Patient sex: F
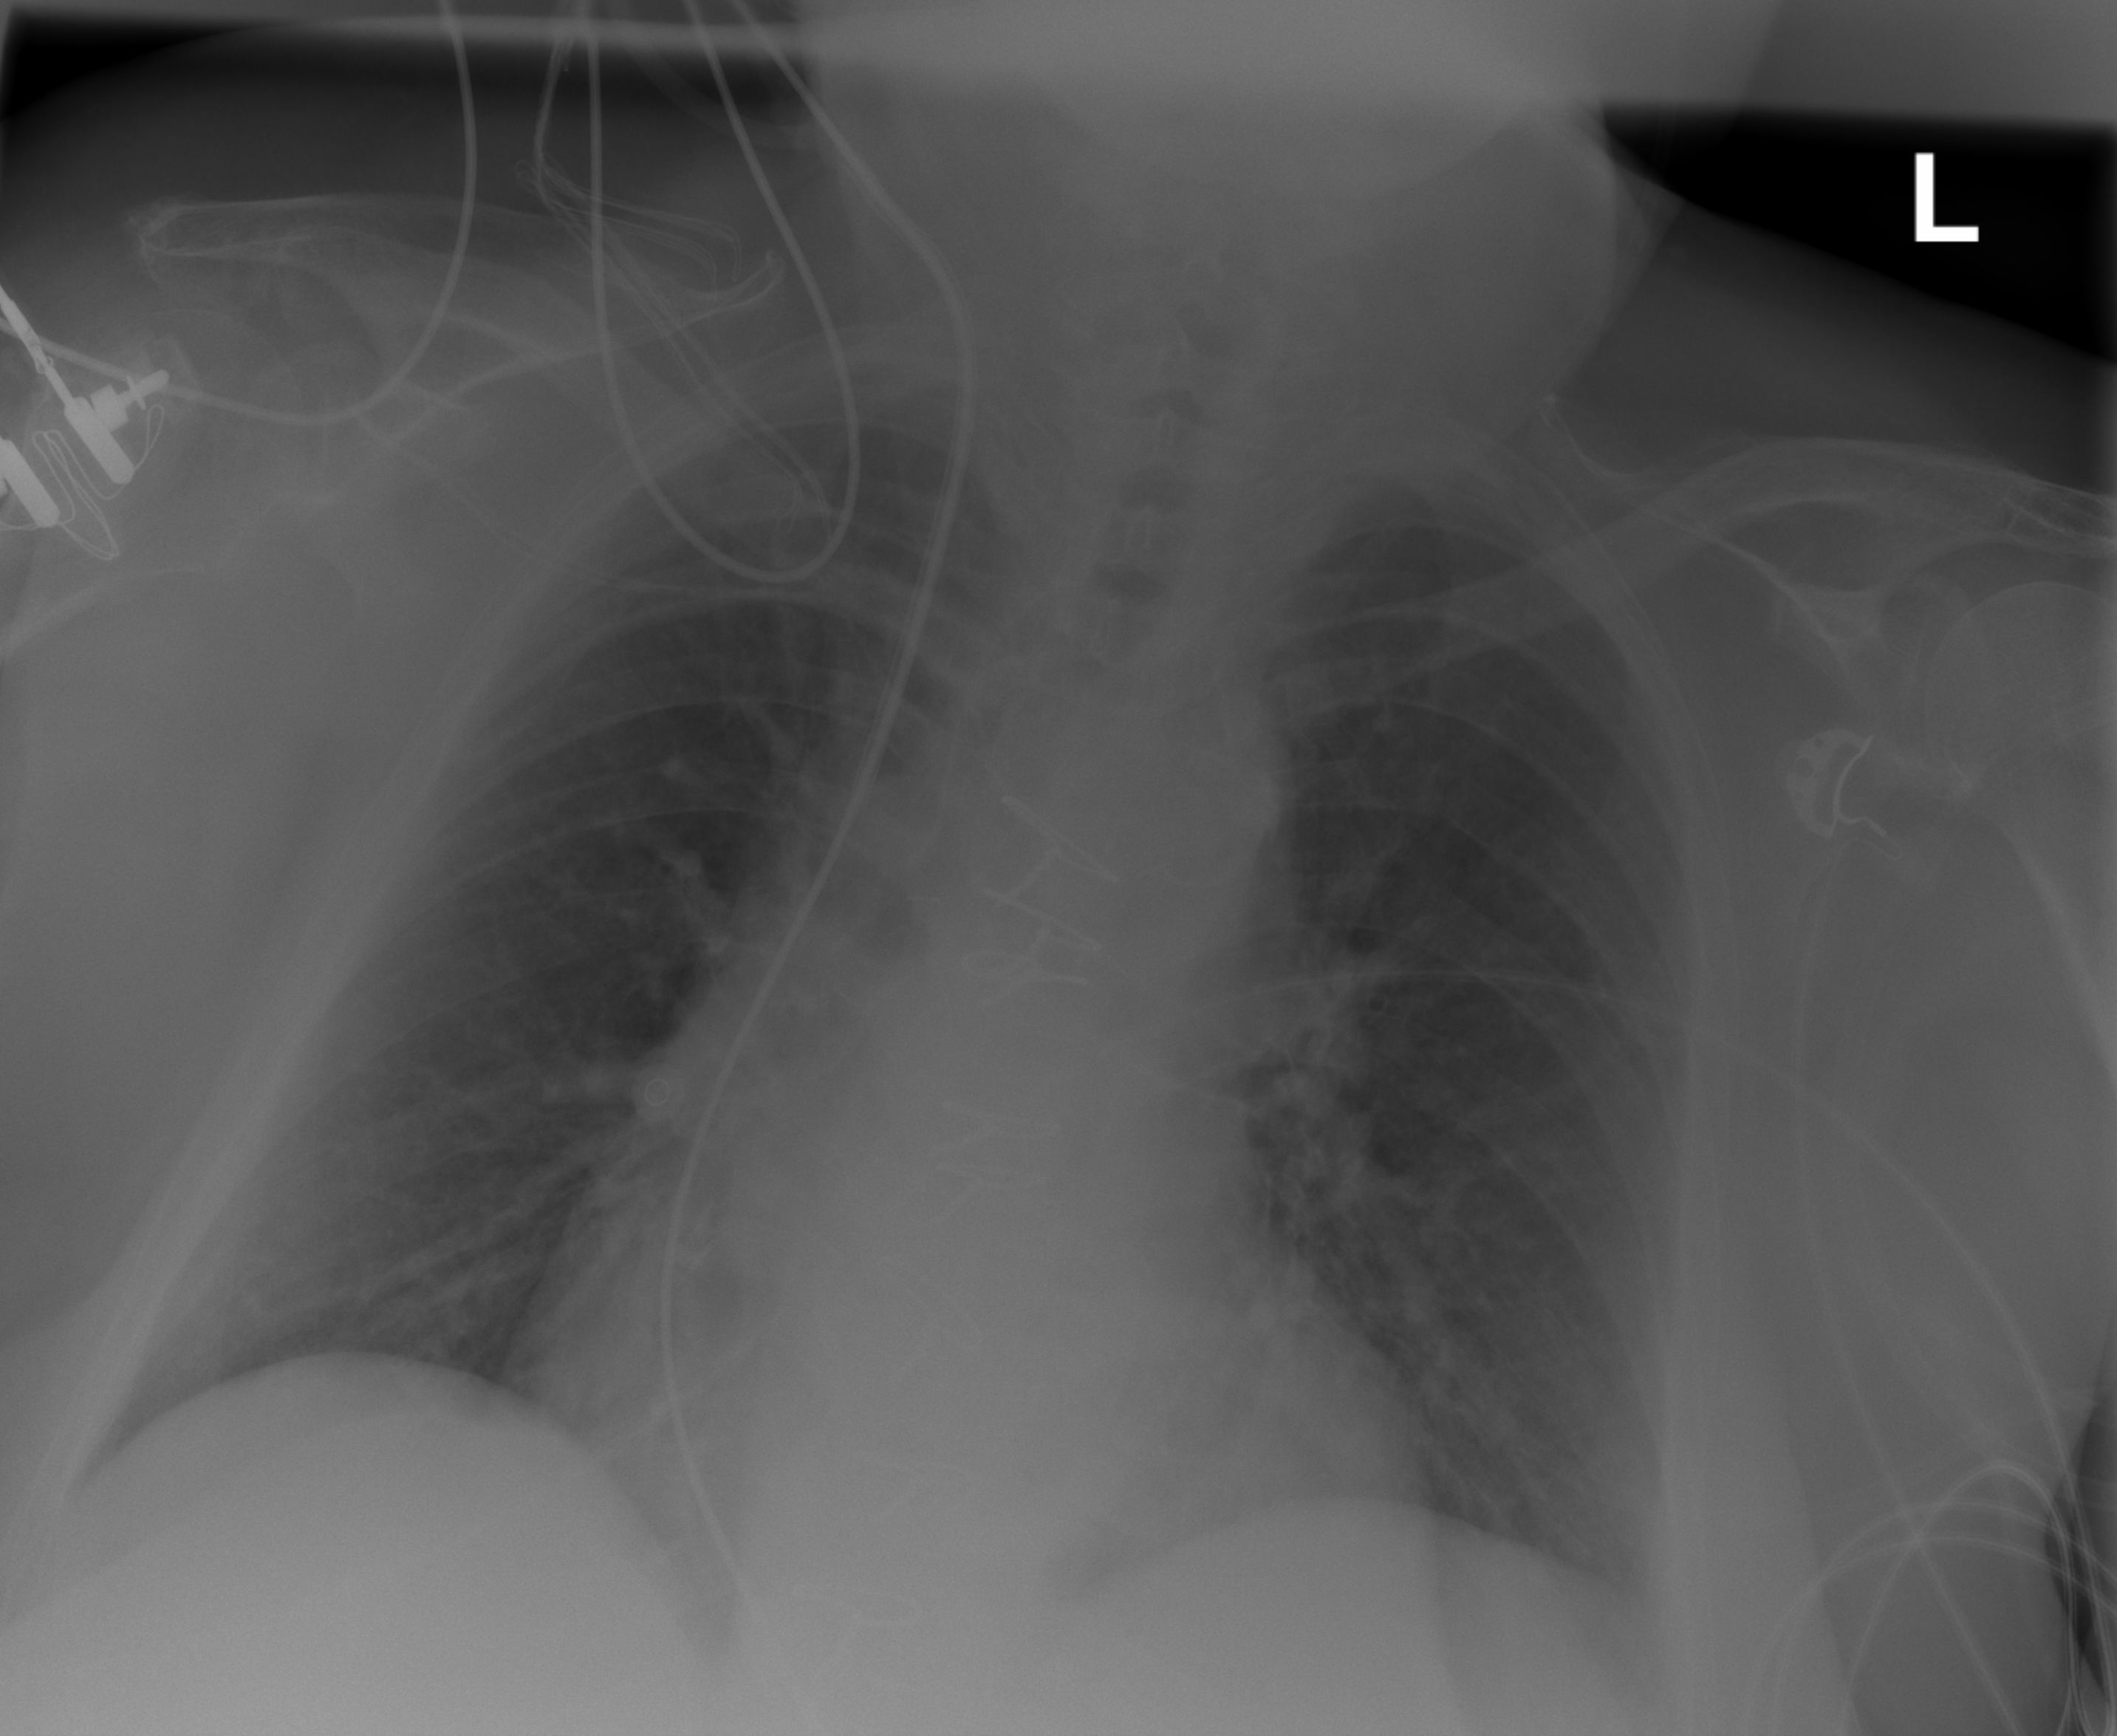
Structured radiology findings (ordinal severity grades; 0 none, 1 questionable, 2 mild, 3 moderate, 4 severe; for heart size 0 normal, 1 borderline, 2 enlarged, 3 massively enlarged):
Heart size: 2
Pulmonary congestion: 1
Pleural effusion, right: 0
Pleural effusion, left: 0
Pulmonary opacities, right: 0
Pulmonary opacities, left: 0
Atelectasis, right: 0
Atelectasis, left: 0